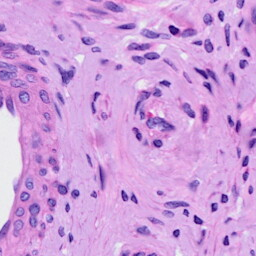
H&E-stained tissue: Cervix